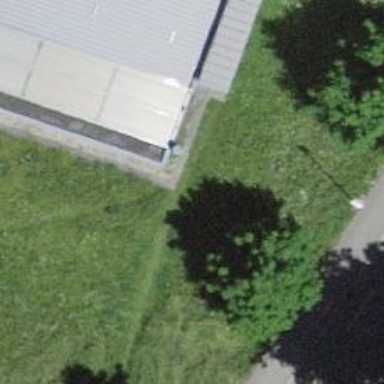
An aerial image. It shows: Ground path.